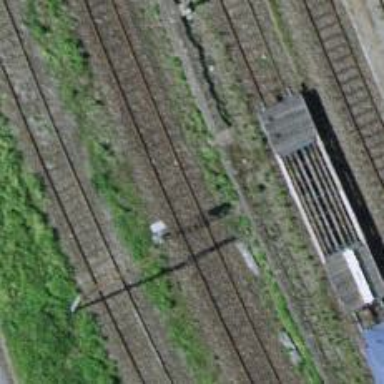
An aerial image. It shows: Railway signal.